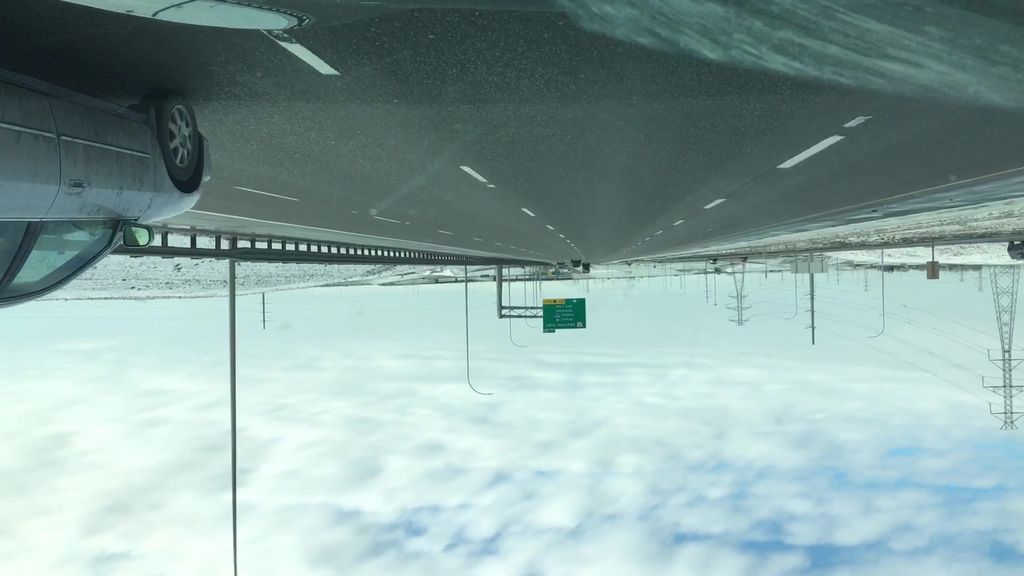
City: calgary